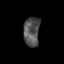
Tissue: prostate
Cell type: T cells
Senescence score: 0.8465
Nuclear area (px): 463
Mean DAPI intensity: 81.998